Question: I am combining one sheet from all XLS files in a folder into one data frame & displaying a specific range from all of them, which works fine. However, I want to add the file name as an actual column, which isn't working right now - it displays as rows without adding a column.
A screenshot may help me make more sense. You can see that the 2nd 2 columns have headers but the first does not, so if I add in functionality to export to Excel etc. that column will be missing.

Code:
'''
#library
library(readxl)
library(plyr)
#define path
# setwd
my_path <- file.path("C:", "File", "Path")
setwd(my_path)
# list all files in the directory
data.files = list.files()
# list all files in the directory ending with .xls
wb <- list.files(pattern = "*.xls")
# create an empty list
dflist <- list()
# populate dflist with wb
for (i in wb){
dflist[[i]] = data.frame(read_excel(i, sheet = "Sheet1", range = "C15:D16", col_names = FALSE, row.names(data.files)))
}
#create final data frame, bind dflist
OBJDList = do.call(what = rbind, args = dflist)
'''
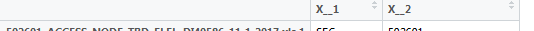
Answer: I got it to work. The file name is the 1st column, and I reduced the range to one cell because everything else I need is in the file name itself.
'''
#library
library(readxl)
library(plyr)
library(xlsx)
library(data.table)
#define path
my_path <- file.path("G:", "your", "path")
setwd(my_path)
# list all files in the directory
data.files = list.files()
# list all files in the directory ending with .xls
wb <- list.files(pattern = "*.xls")
# create an empty list
dflist <- list()
# populate dflist with wb
for (i in wb){
dflist[[i]] = data.frame(read_excel(i, sheet = "sheet1", range = "D16", col_names = FALSE, row.names(data.files)))
}
#create final data frame, bind dflist
OBJDList = do.call(what = rbind, args = dflist)
setDT(OBJDList, keep.rownames = TRUE)[]
OBJDList
print(OBJDList)
write.xlsx(OBJDList, file = "G:/your path/yourfile.xlsx",
sheetName = "Sheet1", append = FALSE)
'''